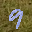
Label: 9